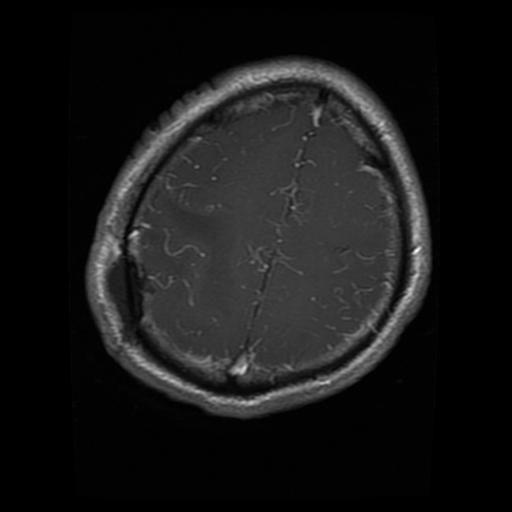
Label: glioma